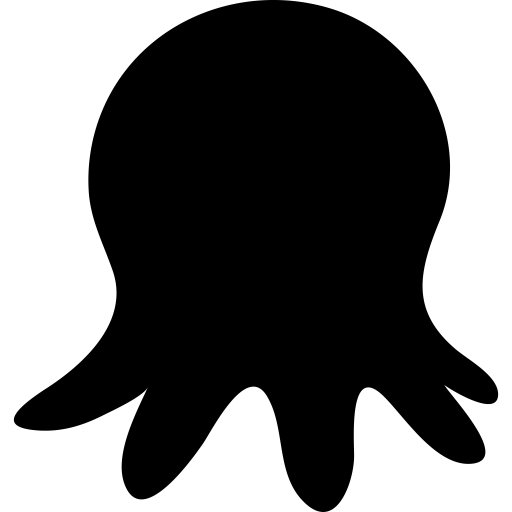
Tags: icon, FontAwesome, fa-icon, brand, octopus, deploy